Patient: sex M, age 47
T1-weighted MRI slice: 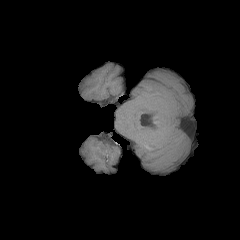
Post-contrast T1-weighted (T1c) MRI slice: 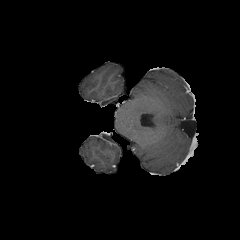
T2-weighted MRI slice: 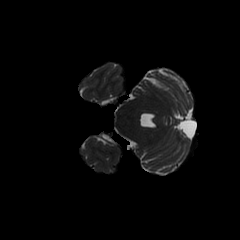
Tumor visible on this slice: no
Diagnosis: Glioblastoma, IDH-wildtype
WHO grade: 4